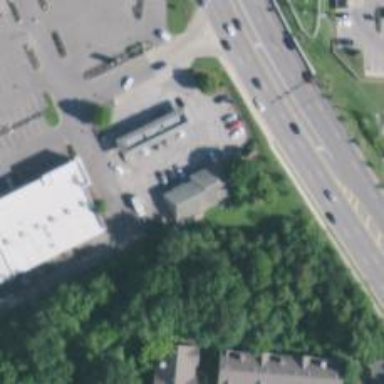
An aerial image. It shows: Convenience shop.